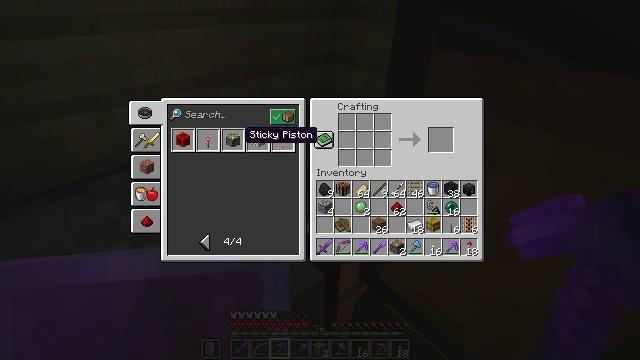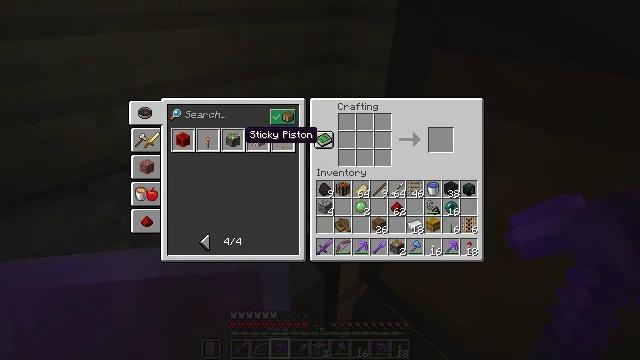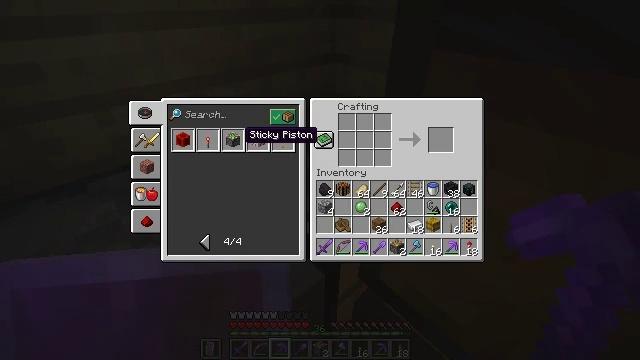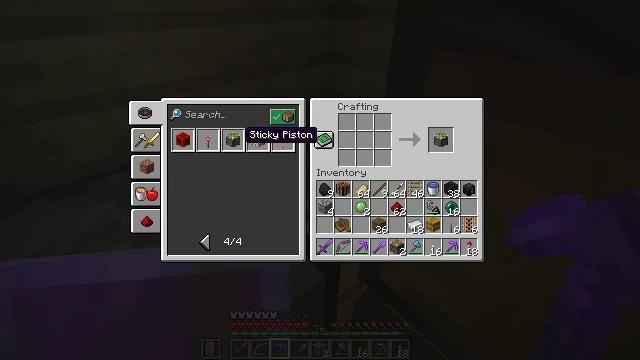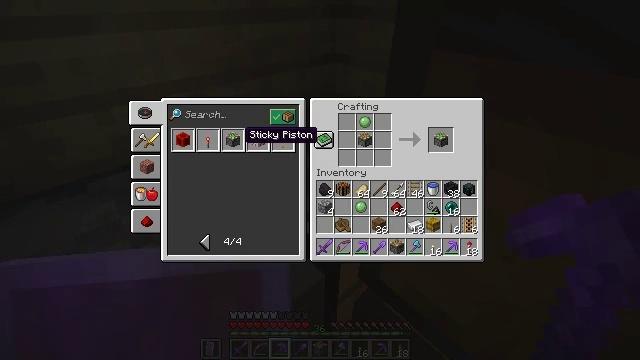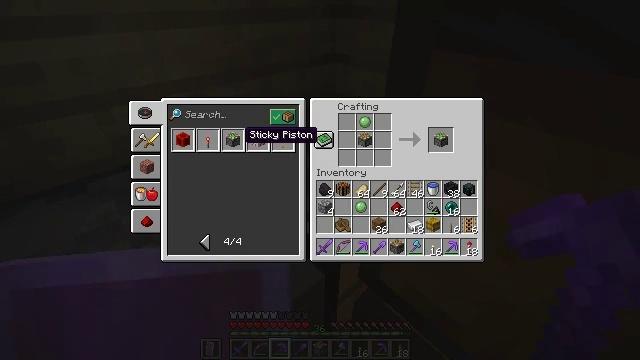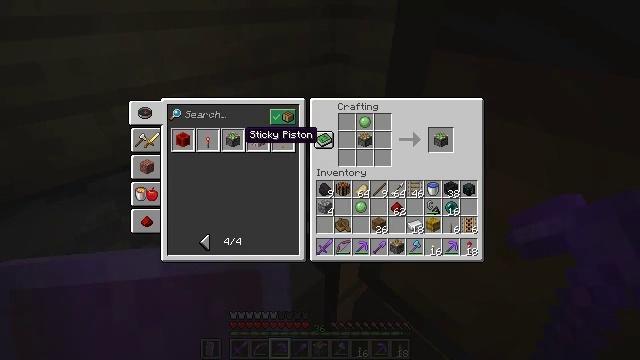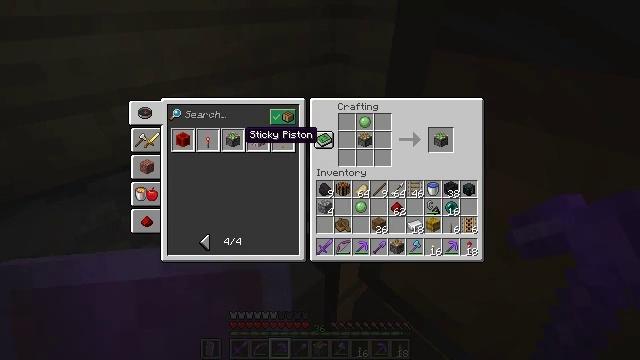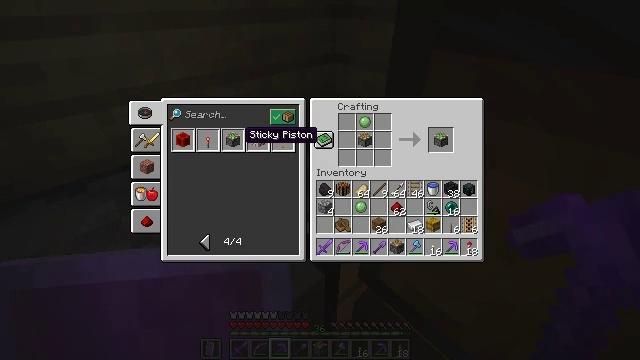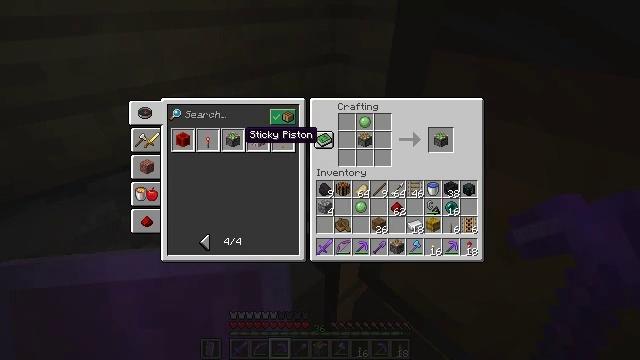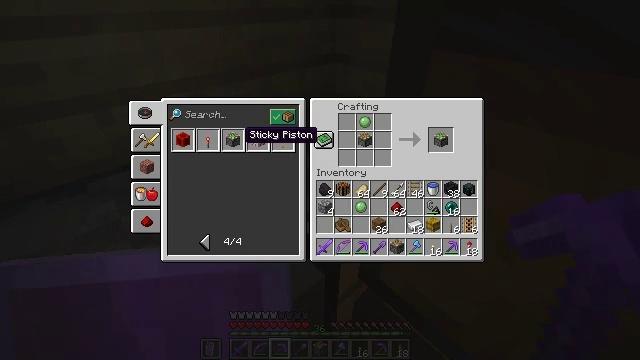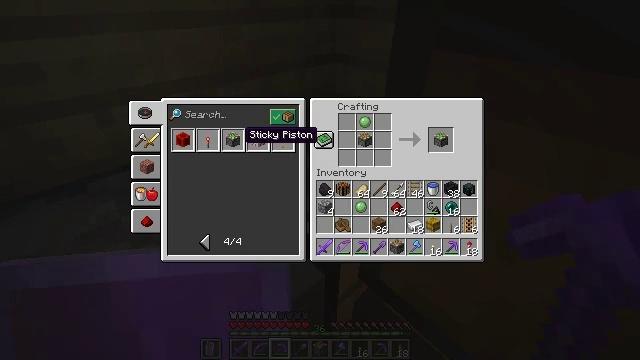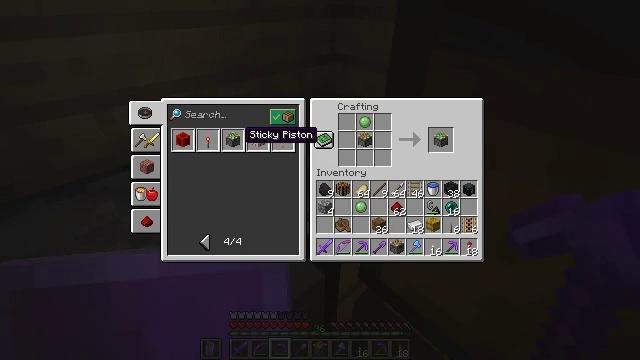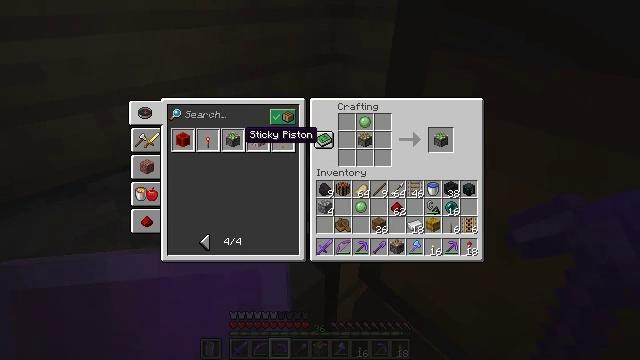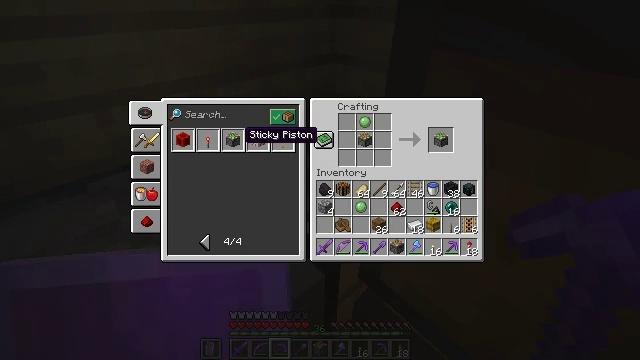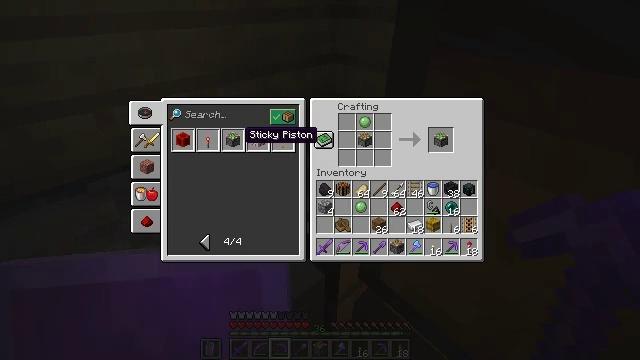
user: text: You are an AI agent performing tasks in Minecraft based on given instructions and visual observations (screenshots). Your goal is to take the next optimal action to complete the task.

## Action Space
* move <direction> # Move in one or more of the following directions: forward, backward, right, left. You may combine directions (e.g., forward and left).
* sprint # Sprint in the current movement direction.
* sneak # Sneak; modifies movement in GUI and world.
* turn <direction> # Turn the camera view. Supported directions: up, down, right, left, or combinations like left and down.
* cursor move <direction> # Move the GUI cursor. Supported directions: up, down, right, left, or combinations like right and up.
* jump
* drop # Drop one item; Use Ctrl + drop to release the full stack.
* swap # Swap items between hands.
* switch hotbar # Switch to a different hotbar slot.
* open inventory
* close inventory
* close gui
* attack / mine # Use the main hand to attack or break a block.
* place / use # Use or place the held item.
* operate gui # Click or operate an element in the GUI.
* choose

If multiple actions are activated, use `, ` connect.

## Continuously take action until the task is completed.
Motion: motion action
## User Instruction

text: Open the crafting table and create a sticky piston.
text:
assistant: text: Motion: attack / mine
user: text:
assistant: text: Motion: attack / mine
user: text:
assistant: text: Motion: attack / mine
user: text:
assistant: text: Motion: attack / mine
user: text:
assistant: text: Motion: no_op
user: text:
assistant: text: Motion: no_op
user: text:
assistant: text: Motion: no_op
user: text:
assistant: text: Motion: no_op
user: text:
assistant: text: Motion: no_op
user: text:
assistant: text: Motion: no_op
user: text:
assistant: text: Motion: no_op
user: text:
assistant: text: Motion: no_op
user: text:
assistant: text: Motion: no_op
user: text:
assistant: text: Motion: no_op
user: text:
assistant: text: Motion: no_op
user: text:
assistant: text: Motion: attack / mine
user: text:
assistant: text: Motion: attack / mine
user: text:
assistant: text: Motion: attack / mine
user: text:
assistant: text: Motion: no_op
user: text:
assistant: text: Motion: no_op
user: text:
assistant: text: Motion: no_op
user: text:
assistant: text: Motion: no_op
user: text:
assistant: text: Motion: no_op
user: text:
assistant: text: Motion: no_op
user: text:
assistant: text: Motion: no_op
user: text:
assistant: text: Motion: no_op
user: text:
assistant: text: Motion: no_op
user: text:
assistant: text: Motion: no_op
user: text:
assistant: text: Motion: turn right
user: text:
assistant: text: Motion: turn right